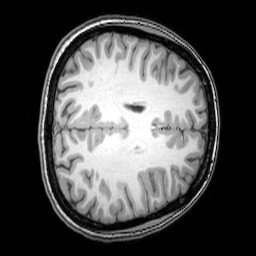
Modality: T1w
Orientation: axial
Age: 22
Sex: female
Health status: healthy
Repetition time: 0.081 s
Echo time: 0.037 s